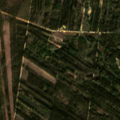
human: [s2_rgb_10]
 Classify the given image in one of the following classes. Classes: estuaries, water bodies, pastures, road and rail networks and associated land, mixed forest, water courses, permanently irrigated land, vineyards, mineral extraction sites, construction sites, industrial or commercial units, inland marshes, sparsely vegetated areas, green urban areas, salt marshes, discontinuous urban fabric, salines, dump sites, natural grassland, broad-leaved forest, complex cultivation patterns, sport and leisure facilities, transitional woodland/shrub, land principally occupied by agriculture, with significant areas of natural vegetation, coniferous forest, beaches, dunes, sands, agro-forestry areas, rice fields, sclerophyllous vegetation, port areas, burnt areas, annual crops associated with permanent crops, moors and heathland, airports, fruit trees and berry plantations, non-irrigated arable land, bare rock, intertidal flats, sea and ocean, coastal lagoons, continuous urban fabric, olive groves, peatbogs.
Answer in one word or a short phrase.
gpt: broad-leaved forest, mixed forest, transitional woodland/shrub